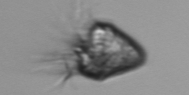
Label: Ciliophora